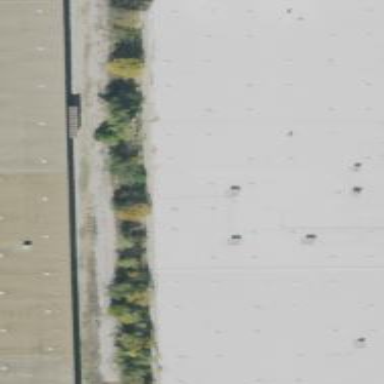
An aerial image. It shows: Warehouse.